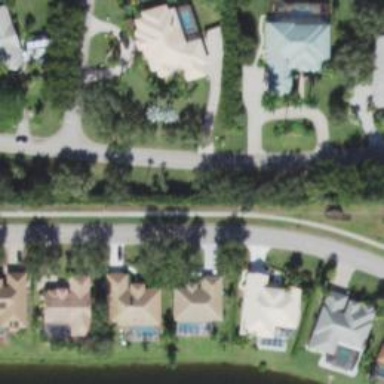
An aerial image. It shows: Residential road.